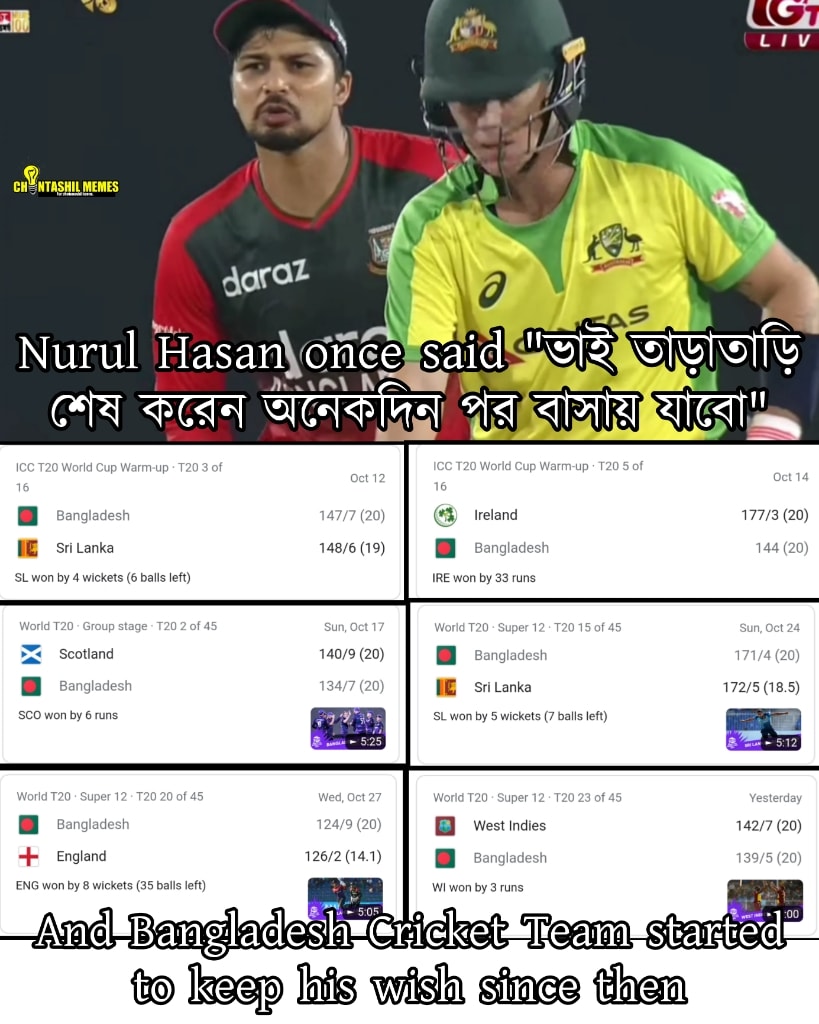
Caption: Nurul Hasn once said "ভাই তাড়াতাড়ি শেষ করেন অনেকদিন পর বাসায় যাবো "   And Bangladeshi Cricket Team started to keep his wish since then
Label: hate